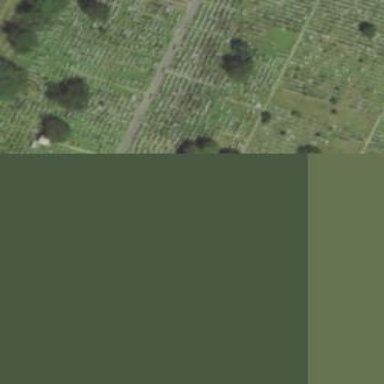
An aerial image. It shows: Sector within cemetery.